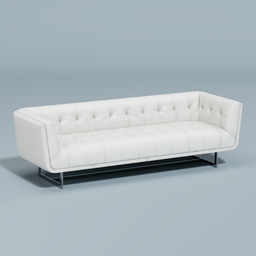
Label: furniture